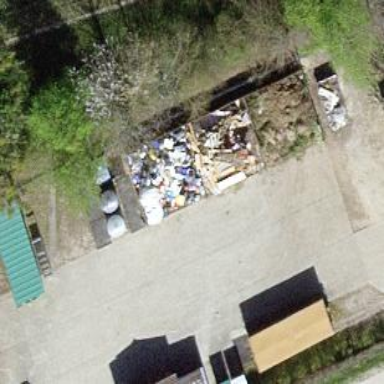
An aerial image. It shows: Recycling center.